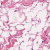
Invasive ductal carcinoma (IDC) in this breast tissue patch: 0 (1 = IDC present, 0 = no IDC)